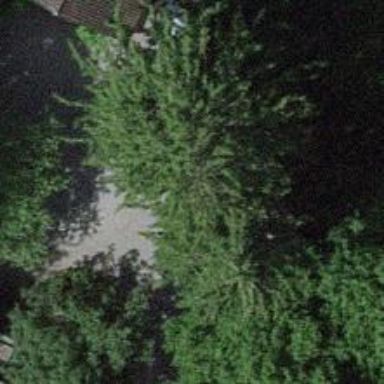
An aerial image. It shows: Evergreen needle-leaved tree.